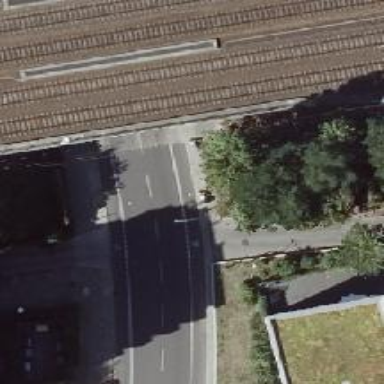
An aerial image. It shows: Tertiary road with asphalt surface. There is separate sidewalk and exclusive lanes for cyclists on both sides.